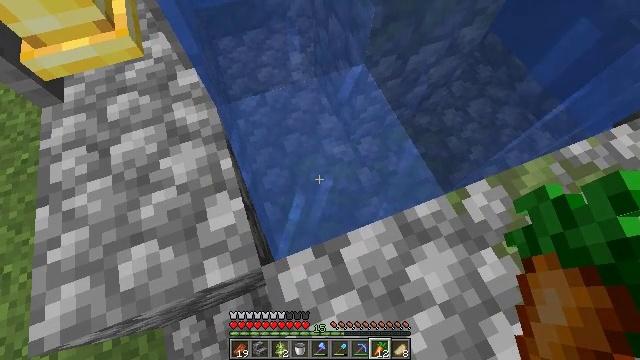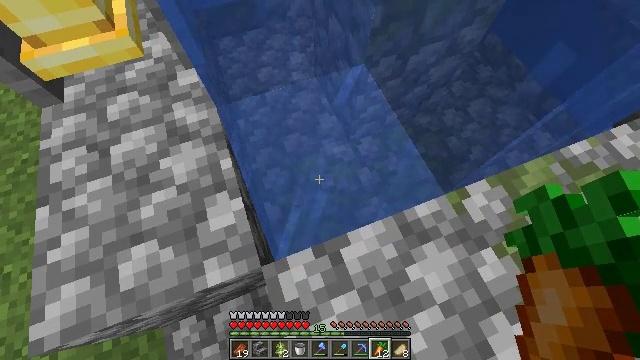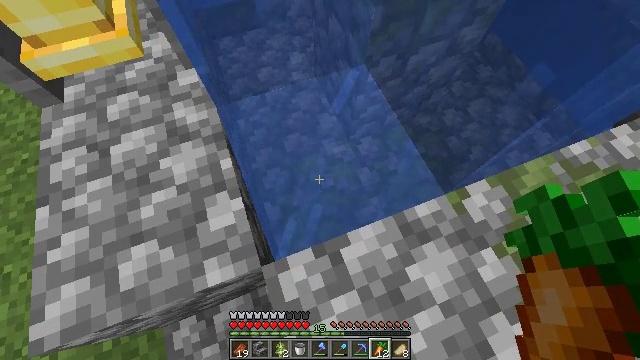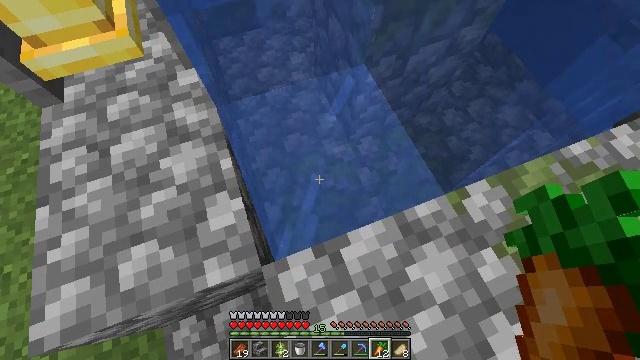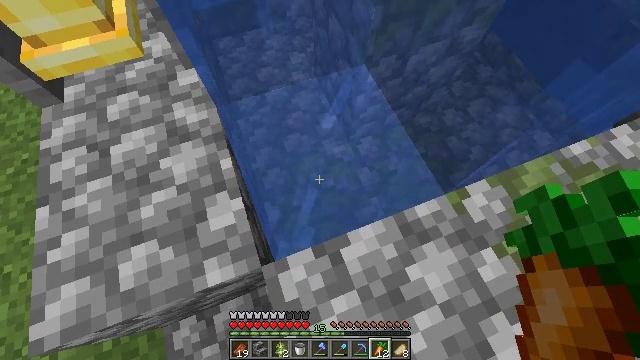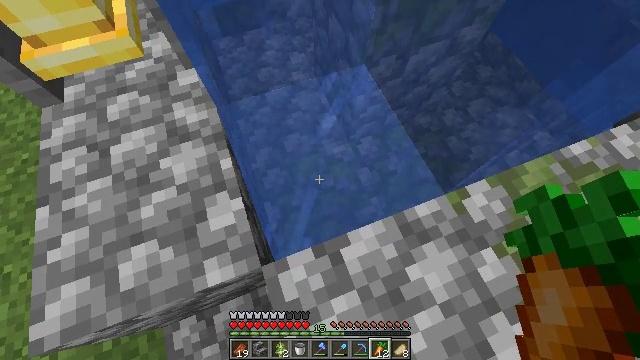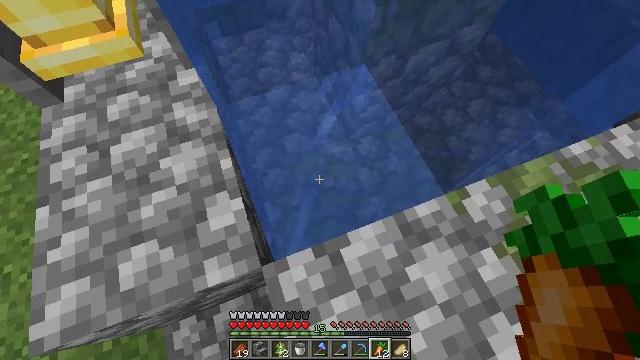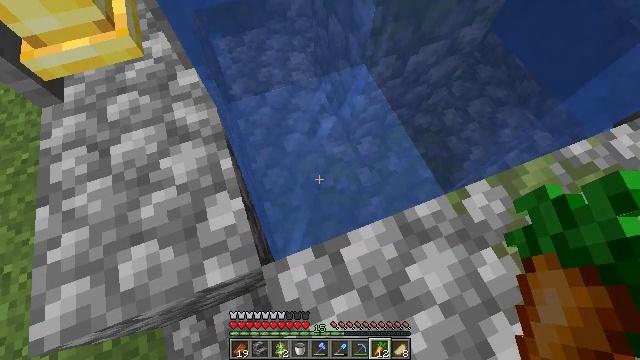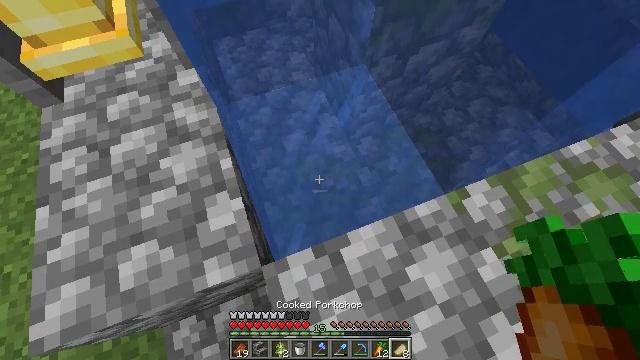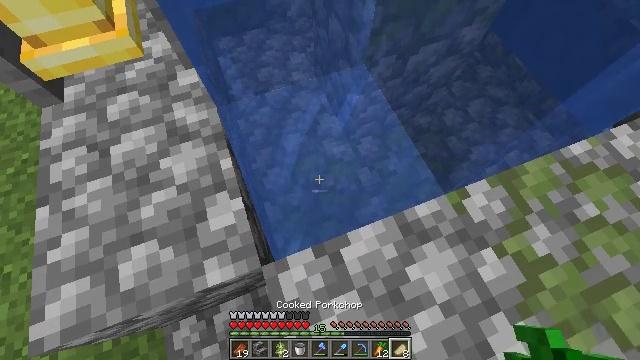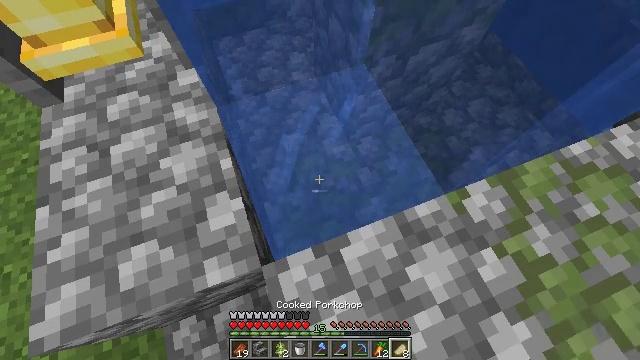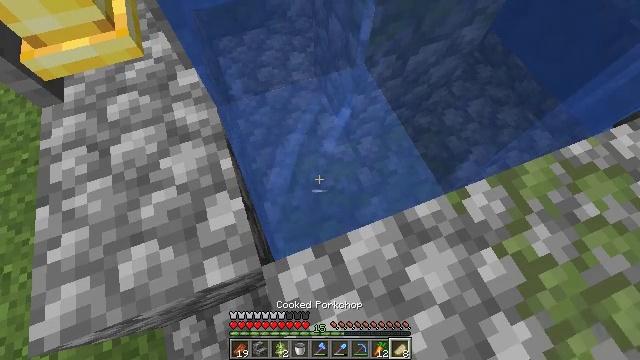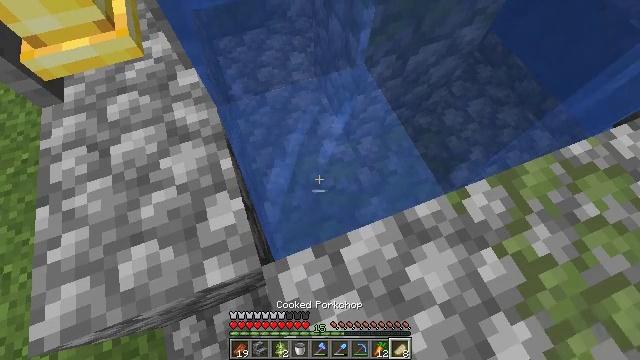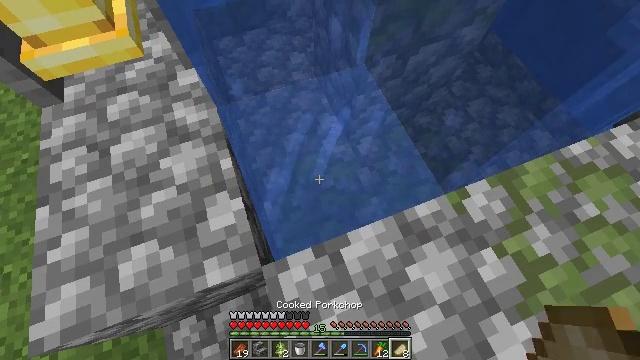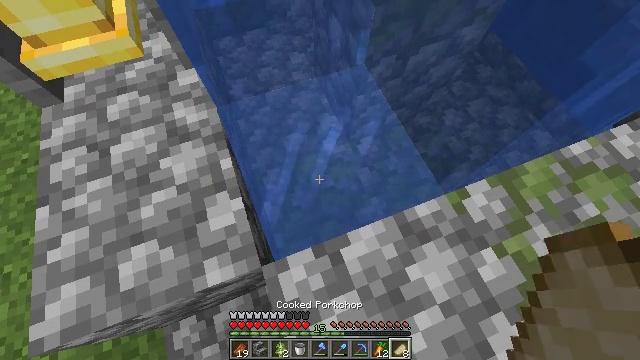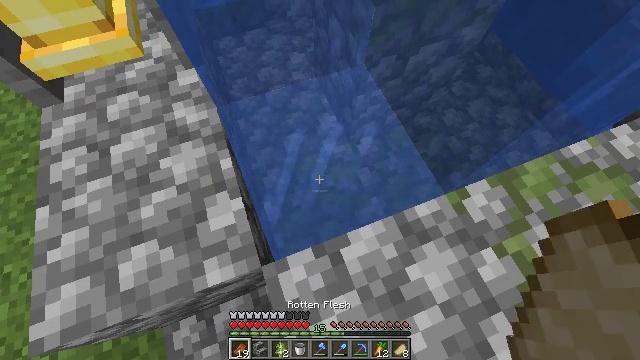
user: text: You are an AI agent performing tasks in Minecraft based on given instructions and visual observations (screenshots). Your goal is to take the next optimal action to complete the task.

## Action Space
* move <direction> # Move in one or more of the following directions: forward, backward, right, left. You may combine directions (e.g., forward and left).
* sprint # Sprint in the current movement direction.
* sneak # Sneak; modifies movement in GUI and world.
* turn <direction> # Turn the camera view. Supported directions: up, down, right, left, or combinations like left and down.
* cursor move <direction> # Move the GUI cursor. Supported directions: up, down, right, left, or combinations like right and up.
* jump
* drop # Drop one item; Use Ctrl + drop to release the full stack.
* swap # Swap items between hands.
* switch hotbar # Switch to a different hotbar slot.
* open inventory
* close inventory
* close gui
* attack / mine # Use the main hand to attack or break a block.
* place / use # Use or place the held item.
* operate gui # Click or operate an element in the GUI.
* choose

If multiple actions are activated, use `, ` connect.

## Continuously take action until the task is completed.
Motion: motion action
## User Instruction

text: Mine the mossy cobblestone underground.
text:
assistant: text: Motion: sneak
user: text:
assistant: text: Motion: sneak
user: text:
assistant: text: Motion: sneak
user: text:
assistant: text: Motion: sneak
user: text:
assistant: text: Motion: sneak
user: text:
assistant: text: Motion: sneak
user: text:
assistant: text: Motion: sneak
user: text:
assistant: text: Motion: sneak
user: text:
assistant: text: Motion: sneak
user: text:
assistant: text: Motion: sneak
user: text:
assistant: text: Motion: sneak
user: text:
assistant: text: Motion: sneak
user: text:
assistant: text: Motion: sneak
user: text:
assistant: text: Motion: sneak
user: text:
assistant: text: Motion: sneak
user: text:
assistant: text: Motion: sneak
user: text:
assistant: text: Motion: sneak
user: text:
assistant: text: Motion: sneak
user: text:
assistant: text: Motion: sneak
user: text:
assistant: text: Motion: sneak
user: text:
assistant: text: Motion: sneak
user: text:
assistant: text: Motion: sneak
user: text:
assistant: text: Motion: sneak
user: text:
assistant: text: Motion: sneak
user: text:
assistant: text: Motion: sneak
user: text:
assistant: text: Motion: sneak
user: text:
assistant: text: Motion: sneak
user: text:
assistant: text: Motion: sneak
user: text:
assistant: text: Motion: sneak
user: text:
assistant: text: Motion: sneak